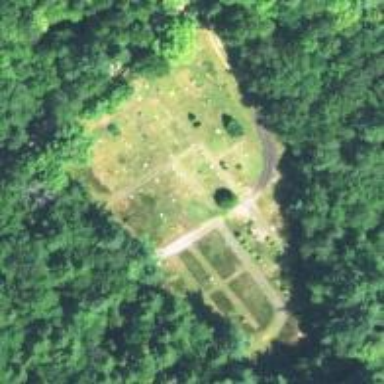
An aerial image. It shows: Cemetery with historic significance.